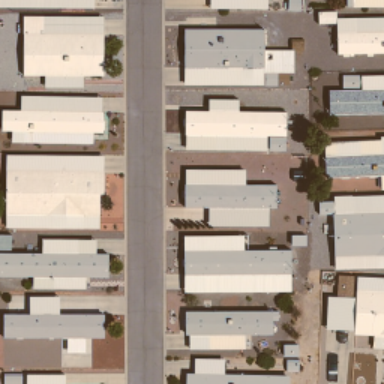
Many mobile homes arranged in lines in the mobile home park .